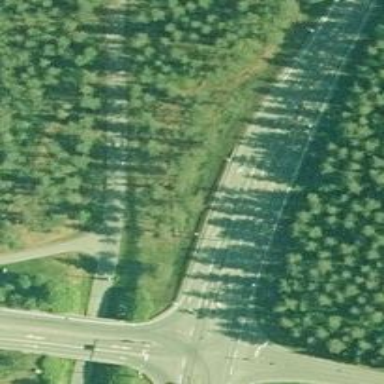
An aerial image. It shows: Secondary road with asphalt surface.